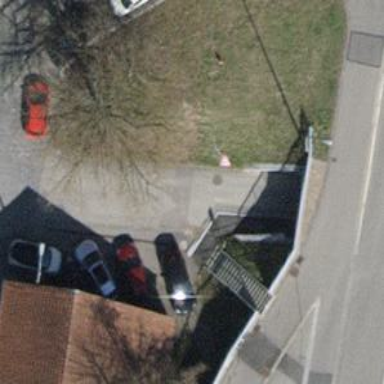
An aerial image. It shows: Paved footway.